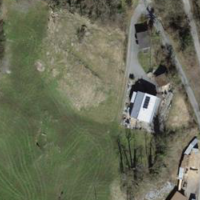
EUNIS habitat code: 52
Species observed at this site:
Corvus corone
Fulica atra
Alcedo atthis
Dendrocopos major
Aegithalos caudatus
Buteo buteo
Sylvia atricapilla
Phylloscopus collybita
Cygnus olor
Gallinula chloropus
Erithacus rubecula
Pica pica
Sitta europaea
Garrulus glandarius
Acrocephalus scirpaceus
Motacilla cinerea
Cyanistes caeruleus
Anas platyrhynchos
Alopochen aegyptiaca
Chloris chloris
Sturnus vulgaris
Fringilla coelebs
Carduelis carduelis
Turdus merula
Spatula clypeata
Parus major
Hirundo rustica
Milvus migrans
Milvus milvus
Turdus pilaris